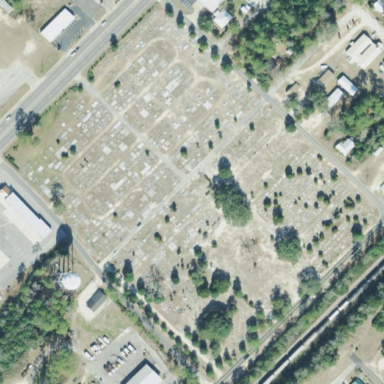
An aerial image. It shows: Cemetery.